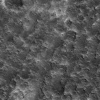
Atmospheric dust classification: not_dusty